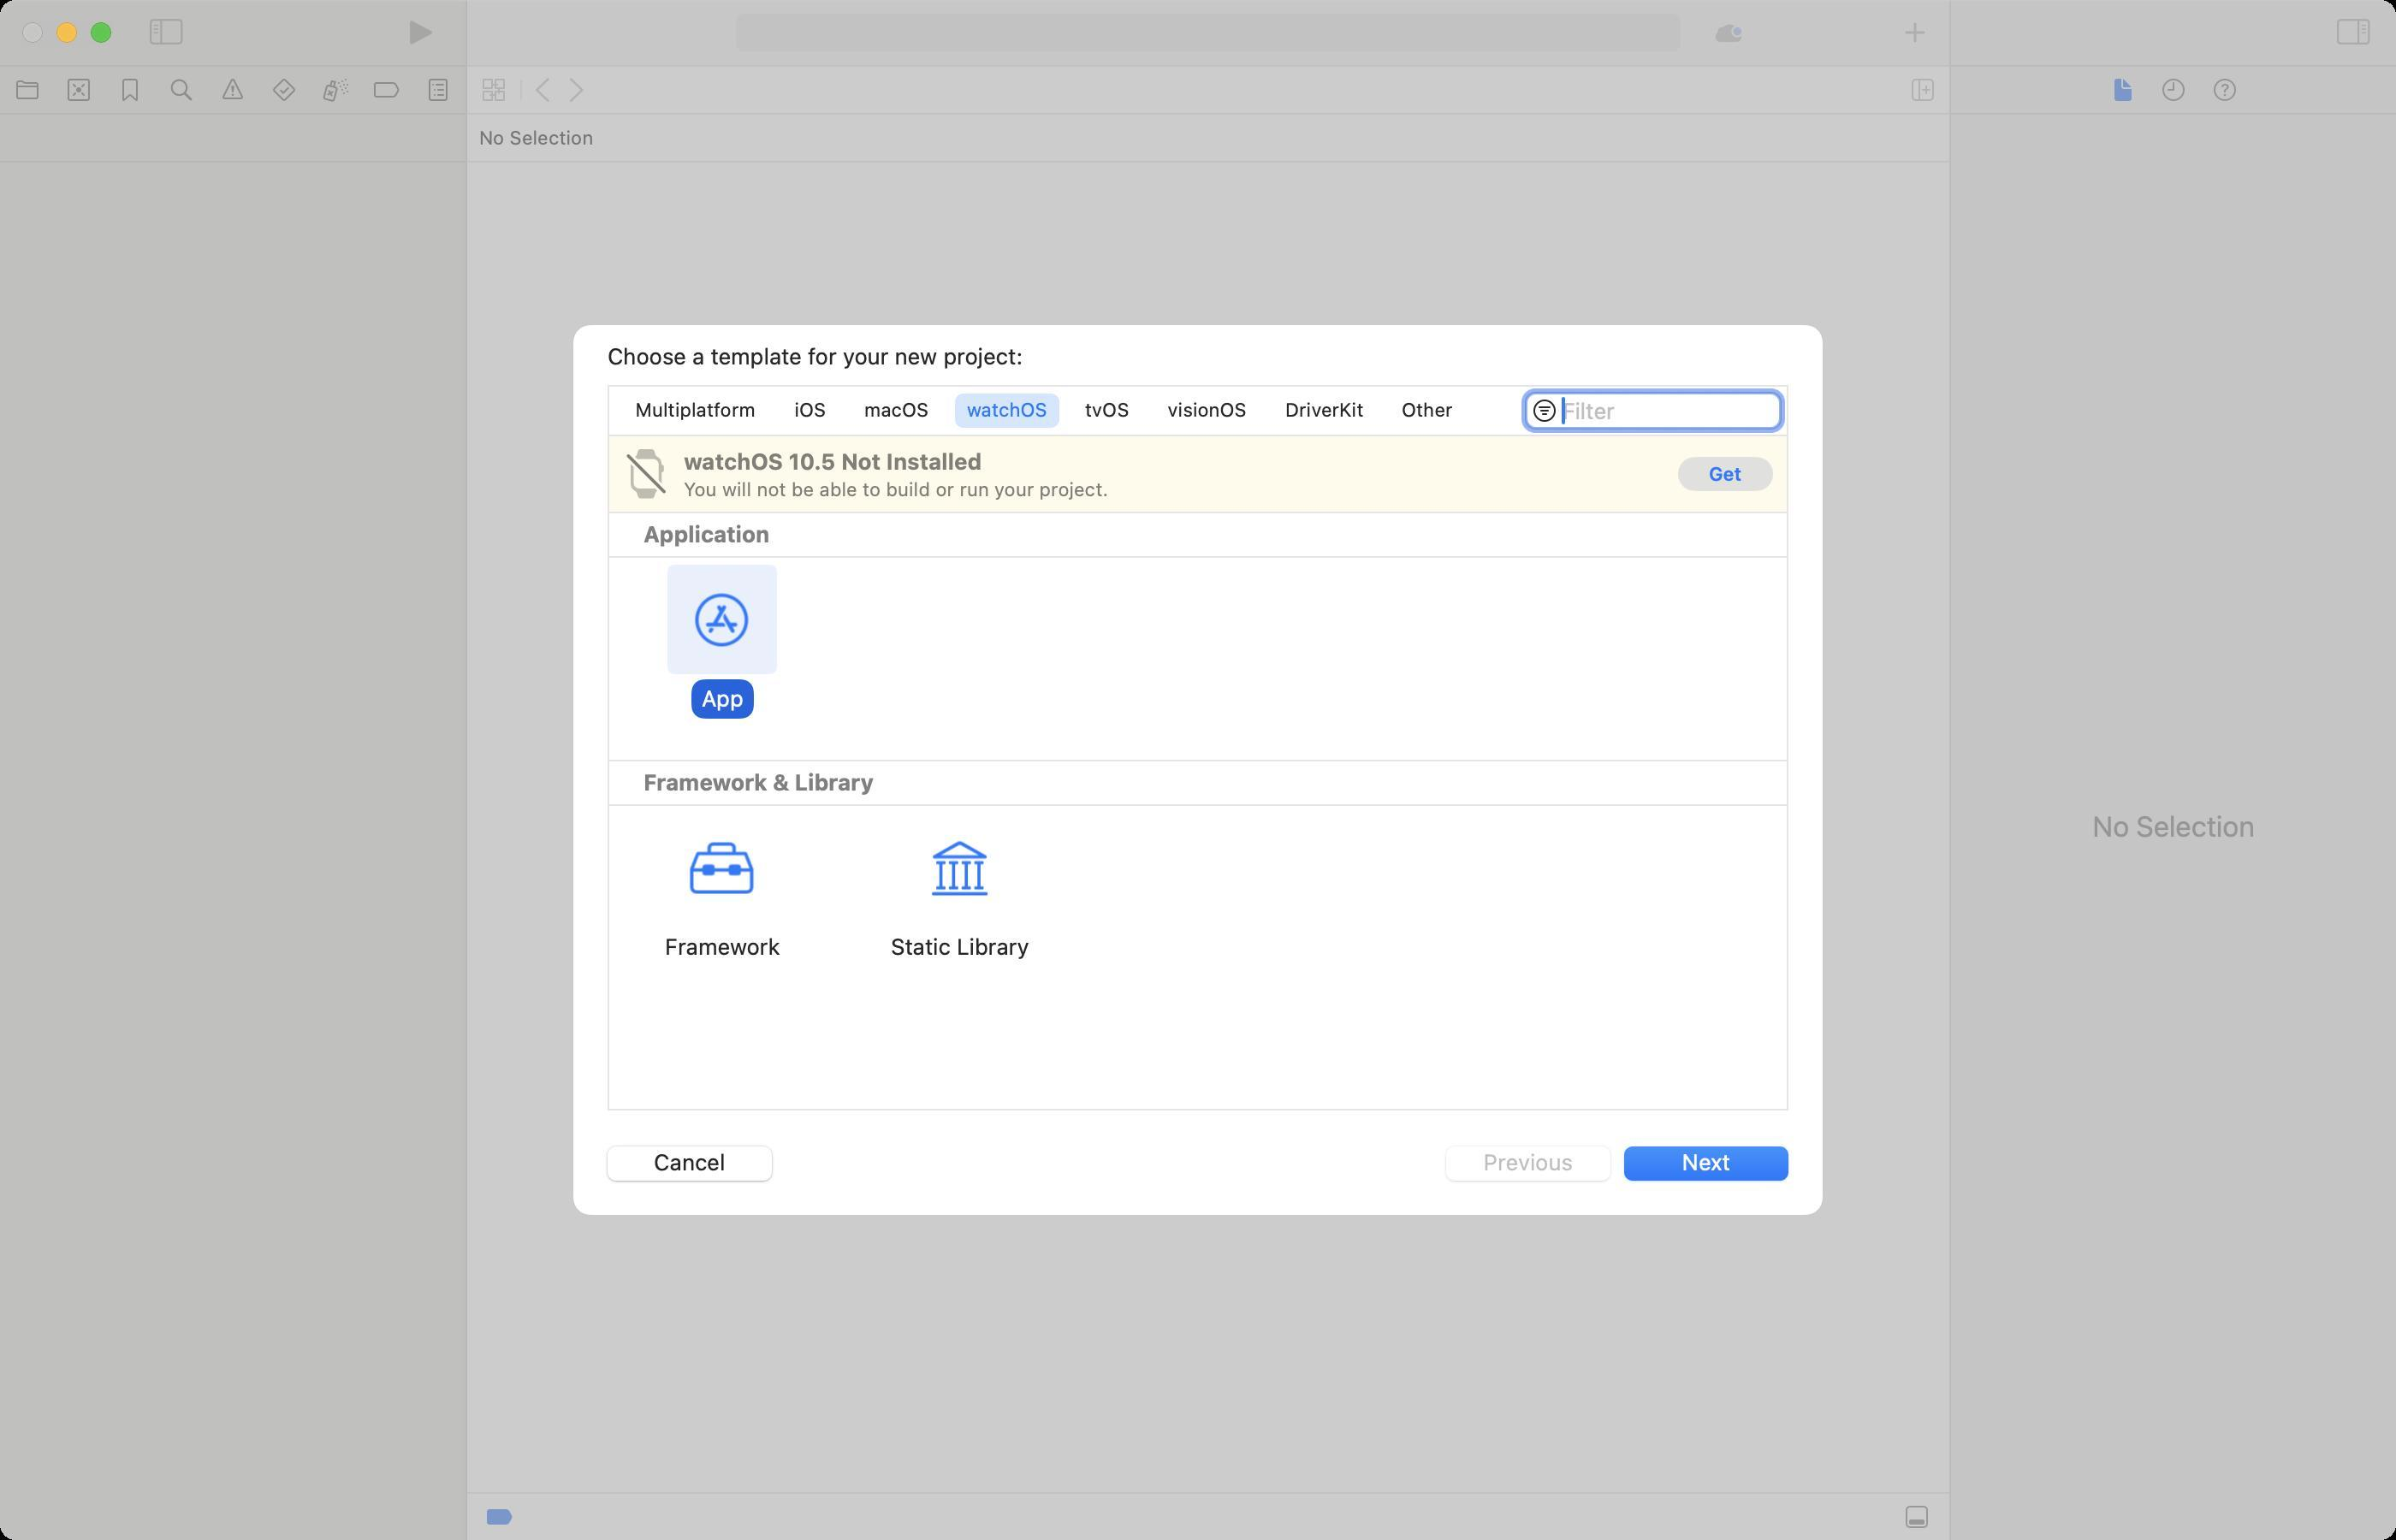
Accessibility tree:
{"name": "", "role": "AXWindow", "description": null, "role_description": "standard window", "value": null, "position": "164.00;127.00", "size": "1400;900", "children": [{"name": null, "role": "AXSplitGroup", "description": null, "role_description": "split group", "value": null, "position": "0.00;0.00", "size": "1400;900", "children": [{"name": null, "role": "AXGroup", "description": "navigator", "role_description": "group", "value": null, "position": "0.00;0.00", "size": "272;900", "children": [{"name": "", "role": "AXRadioButton", "description": "Project", "role_description": "radio button", "value": 0, "position": "1.00;39.00", "size": "30;27", "children": []}, {"name": "", "role": "AXRadioButton", "description": "Source Control", "role_description": "radio button", "value": 0, "position": "31.00;39.00", "size": "30;27", "children": []}, {"name": "", "role": "AXRadioButton", "description": "Bookmarks", "role_description": "radio button", "value": 0, "position": "61.00;39.00", "size": "30;27", "children": []}, {"name": "", "role": "AXRadioButton", "description": "Find", "role_description": "radio button", "value": 0, "position": "91.00;39.00", "size": "30;27", "children": []}, {"name": "", "role": "AXRadioButton", "description": "Issues", "role_description": "radio button", "value": 0, "position": "121.00;39.00", "size": "30;27", "children": []}, {"name": "", "role": "AXRadioButton", "description": "Tests", "role_description": "radio button", "value": 0, "position": "151.00;39.00", "size": "30;27", "children": []}, {"name": "", "role": "AXRadioButton", "description": "Debug", "role_description": "radio button", "value": 0, "position": "181.00;39.00", "size": "30;27", "children": []}, {"name": "", "role": "AXRadioButton", "description": "Breakpoints", "role_description": "radio button", "value": 0, "position": "211.00;39.00", "size": "30;27", "children": []}, {"name": "", "role": "AXRadioButton", "description": "Reports", "role_description": "radio button", "value": 0, "position": "241.00;39.00", "size": "30;27", "children": []}]}, {"name": null, "role": "AXSplitter", "description": null, "role_description": "splitter", "value": 272.0, "position": "272.00;38.00", "size": "1;862", "children": []}, {"name": null, "role": "AXGroup", "description": "editor area", "role_description": "group", "value": null, "position": "273.00;0.00", "size": "866;900", "children": [{"name": null, "role": "AXSplitGroup", "description": null, "role_description": "split group", "value": null, "position": "273.00;0.00", "size": "866;900", "children": [{"name": null, "role": "AXSplitGroup", "description": null, "role_description": "split group", "value": null, "position": "273.00;0.00", "size": "866;900", "children": [{"name": null, "role": "AXGroup", "description": null, "role_description": "group", "value": null, "position": "273.00;0.00", "size": "866;900", "children": [{"name": null, "role": "AXGroup", "description": null, "role_description": "group", "value": null, "position": "273.00;0.00", "size": "866;900", "children": [{"name": null, "role": "AXSplitGroup", "description": null, "role_description": "split group", "value": null, "position": "273.00;0.00", "size": "866;900", "children": [{"name": null, "role": "AXStaticText", "description": null, "role_description": "text", "value": "No Editor", "position": "667.00;473.50", "size": "78;20", "children": []}]}, {"name": null, "role": "AXGroup", "description": "Jump Bar", "role_description": "group", "value": null, "position": "273.00;67.00", "size": "866;28", "children": [{"name": null, "role": "AXPopUpButton", "description": null, "role_description": "pop up button", "value": "No Selection", "position": "273.00;67.00", "size": "88;27", "children": []}]}]}, {"name": null, "role": "AXGroup", "description": "Tab Bar", "role_description": "group", "value": null, "position": "273.00;39.00", "size": "866;28", "children": [{"name": "", "role": "AXButton", "description": "Related Items", "role_description": "button", "value": null, "position": "277.00;39.00", "size": "23;27", "children": []}, {"name": "", "role": "AXButton", "description": "Go Back", "role_description": "button", "value": null, "position": "309.00;39.00", "size": "18;27", "children": []}, {"name": "", "role": "AXButton", "description": "Go Forward", "role_description": "button", "value": null, "position": "327.00;39.00", "size": "18;27", "children": []}, {"name": "", "role": "AXButton", "description": "Add Editor on Right", "role_description": "button", "value": null, "position": "1112.00;39.00", "size": "23;27", "children": []}]}]}]}, {"name": null, "role": "AXGroup", "description": "debug bar", "role_description": "group", "value": null, "position": "273.00;873.00", "size": "866;27", "children": [{"name": "", "role": "AXCheckBox", "description": "Breakpoints", "role_description": "toggle button", "value": 1, "position": "277.00;873.00", "size": "30;27", "children": []}, {"name": "", "role": "AXButton", "description": "show debug area", "role_description": "button", "value": null, "position": "1105.00;873.00", "size": "30;27", "children": []}]}]}]}, {"name": null, "role": "AXSplitter", "description": null, "role_description": "splitter", "value": 866.0, "position": "1139.00;38.00", "size": "1;862", "children": []}, {"name": null, "role": "AXGroup", "description": "inspector", "role_description": "group", "value": null, "position": "1140.00;0.00", "size": "260;900", "children": [{"name": null, "role": "AXStaticText", "description": null, "role_description": "text", "value": "No Selection", "position": "1218.50;473.00", "size": "103;20", "children": []}, {"name": "", "role": "AXRadioButton", "description": "File Inspector", "role_description": "radio button", "value": 1, "position": "1225.00;39.00", "size": "30;27", "children": []}, {"name": "", "role": "AXRadioButton", "description": "History Inspector", "role_description": "radio button", "value": 0, "position": "1255.00;39.00", "size": "30;27", "children": []}, {"name": "", "role": "AXRadioButton", "description": "Quick Help Inspector", "role_description": "radio button", "value": 0, "position": "1285.00;39.00", "size": "30;27", "children": []}]}]}, {"name": null, "role": "AXToolbar", "description": null, "role_description": "toolbar", "value": null, "position": "0.00;0.00", "size": "1400;38", "children": [{"name": null, "role": "AXButton", "description": "Hide Navigator", "role_description": "button", "value": null, "position": "76.00;0.00", "size": "42;38", "children": []}, {"name": null, "role": "AXGroup", "description": null, "role_description": "group", "value": null, "position": "176.00;0.00", "size": "92;38", "children": [{"name": "Run", "role": "AXButton", "description": null, "role_description": "button", "value": null, "position": "225.00;7.00", "size": "40;25", "children": []}]}, {"name": null, "role": "AXGroup", "description": null, "role_description": "group", "value": null, "position": "426.00;0.00", "size": "560;38", "children": [{"name": null, "role": "AXGroup", "description": "Activity View", "role_description": "group", "value": null, "position": "430.00;8.00", "size": "552;22", "children": [{"name": null, "role": "AXStaticText", "description": null, "role_description": "text", "value": " ", "position": "970.00;12.00", "size": "8;14", "children": []}]}]}, {"name": null, "role": "AXButton", "description": "Notices", "role_description": "button", "value": null, "position": "995.00;0.00", "size": "30;38", "children": []}, {"name": null, "role": "AXButton", "description": "Library", "role_description": "button", "value": null, "position": "1103.00;0.00", "size": "32;38", "children": []}, {"name": null, "role": "AXButton", "description": "Hide Inspector", "role_description": "button", "value": null, "position": "1354.00;0.00", "size": "42;38", "children": []}]}, {"name": null, "role": "AXButton", "description": null, "role_description": "close button", "value": null, "position": "12.00;11.00", "size": "14;16", "children": []}, {"name": null, "role": "AXButton", "description": null, "role_description": "zoom button", "value": null, "position": "52.00;11.00", "size": "14;16", "children": [{"name": null, "role": "AXGroup", "description": null, "role_description": "group", "value": null, "position": "52.00;11.00", "size": "14;16", "children": [{"name": null, "role": "AXGroup", "description": null, "role_description": "group", "value": null, "position": "52.00;11.00", "size": "14;16", "children": []}]}]}, {"name": null, "role": "AXButton", "description": null, "role_description": "minimize button", "value": null, "position": "32.00;11.00", "size": "14;16", "children": []}, {"name": null, "role": "AXSheet", "description": null, "role_description": "sheet", "value": null, "position": "335.00;190.00", "size": "730;520", "children": [{"name": null, "role": "AXStaticText", "description": null, "role_description": "text", "value": "Choose a template for your new project:", "position": "353.00;200.00", "size": "694;17", "children": []}, {"name": "Cancel", "role": "AXButton", "description": null, "role_description": "button", "value": null, "position": "348.00;665.00", "size": "110;32", "children": []}, {"name": "Previous", "role": "AXButton", "description": null, "role_description": "button", "value": null, "position": "838.00;665.00", "size": "110;32", "children": []}, {"name": "Next", "role": "AXButton", "description": null, "role_description": "button", "value": null, "position": "942.00;665.00", "size": "110;32", "children": []}, {"name": null, "role": "AXGroup", "description": null, "role_description": "group", "value": null, "position": "356.00;226.00", "size": "688;422", "children": [{"name": null, "role": "AXScrollArea", "description": null, "role_description": "scroll area", "value": null, "position": "356.00;299.00", "size": "688;349", "children": [{"name": null, "role": "AXList", "description": "template chooser", "role_description": "collection", "value": null, "position": "356.00;299.00", "size": "688;349", "children": [{"name": null, "role": "AXList", "description": "Application", "role_description": "section", "value": null, "position": "356.00;299.00", "size": "688;141", "children": [{"name": null, "role": "AXStaticText", "description": "Application", "role_description": "text", "value": null, "position": "356.00;299.00", "size": "688;27", "children": []}, {"name": null, "role": "AXGroup", "description": "App", "role_description": "group", "value": null, "position": "360.00;330.00", "size": "124;110", "children": [{"name": null, "role": "AXImage", "description": "", "role_description": "image", "value": null, "position": "403.25;342.75", "size": "38;38", "children": []}]}]}, {"name": null, "role": "AXList", "description": "Framework & Library", "role_description": "section", "value": null, "position": "356.00;444.00", "size": "688;141", "children": [{"name": null, "role": "AXStaticText", "description": "Framework & Library", "role_description": "text", "value": null, "position": "356.00;444.00", "size": "688;27", "children": []}, {"name": null, "role": "AXGroup", "description": "Framework", "role_description": "group", "value": null, "position": "360.00;475.00", "size": "124;110", "children": [{"name": null, "role": "AXImage", "description": "", "role_description": "image", "value": null, "position": "399.25;489.25", "size": "46;35", "children": []}]}, {"name": null, "role": "AXGroup", "description": "Static Library", "role_description": "group", "value": null, "position": "499.00;475.00", "size": "124;110", "children": [{"name": null, "role": "AXImage", "description": "", "role_description": "image", "value": null, "position": "540.50;488.25", "size": "41;38", "children": []}]}]}]}]}, {"name": null, "role": "AXTextField", "description": "template filter field", "role_description": "search text field", "value": "", "position": "891.00;229.00", "size": "150;22", "children": [{"name": "toggle_filter", "role": "AXButton", "description": "search", "role_description": "button", "value": null, "position": "891.00;229.00", "size": "15;22", "children": []}]}, {"name": null, "role": "AXRadioGroup", "description": "Platform", "role_description": "radio group", "value": null, "position": "364.00;229.00", "size": "492;22", "children": [{"name": "Multiplatform", "role": "AXRadioButton", "description": null, "role_description": "radio button", "value": 0, "position": "364.00;230.00", "size": "85;20", "children": []}, {"name": "iOS", "role": "AXRadioButton", "description": null, "role_description": "radio button", "value": 0, "position": "457.00;230.00", "size": "33;20", "children": []}, {"name": "macOS", "role": "AXRadioButton", "description": null, "role_description": "radio button", "value": 0, "position": "498.00;230.00", "size": "52;20", "children": []}, {"name": "watchOS", "role": "AXRadioButton", "description": null, "role_description": "radio button", "value": 1, "position": "558.00;230.00", "size": "61;20", "children": []}, {"name": "tvOS", "role": "AXRadioButton", "description": null, "role_description": "radio button", "value": 0, "position": "627.00;230.00", "size": "40;20", "children": []}, {"name": "visionOS", "role": "AXRadioButton", "description": null, "role_description": "radio button", "value": 0, "position": "675.00;230.00", "size": "61;20", "children": []}, {"name": "DriverKit", "role": "AXRadioButton", "description": null, "role_description": "radio button", "value": 0, "position": "744.00;230.00", "size": "60;20", "children": []}, {"name": "Other", "role": "AXRadioButton", "description": null, "role_description": "radio button", "value": 0, "position": "812.00;230.00", "size": "44;20", "children": []}]}, {"name": null, "role": "AXGroup", "description": null, "role_description": "group", "value": null, "position": "356.00;255.00", "size": "688;44", "children": [{"name": null, "role": "AXImage", "description": "applewatch.slash", "role_description": "image", "value": null, "position": "364.50;262.50", "size": "26;29", "children": []}, {"name": null, "role": "AXStaticText", "description": null, "role_description": "text", "value": "watchOS 10.5 Not Installed", "position": "399.50;261.25", "size": "174;16", "children": []}, {"name": null, "role": "AXStaticText", "description": null, "role_description": "text", "value": "You will not be able to build or run your project.", "position": "399.50;278.75", "size": "248;14", "children": []}, {"name": null, "role": "AXButton", "description": "Get", "role_description": "button", "value": null, "position": "980.50;267.00", "size": "56;20", "children": []}]}]}]}]}